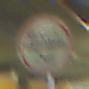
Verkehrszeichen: MautflichtigeStrecke
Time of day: NotSpecified
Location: Indoor (Special)
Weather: NotSpecified
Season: NotSpecified
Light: Artificial